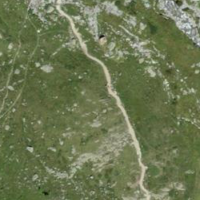
EUNIS habitat code: 23
Species observed at this site:
Chamaenerion angustifolium